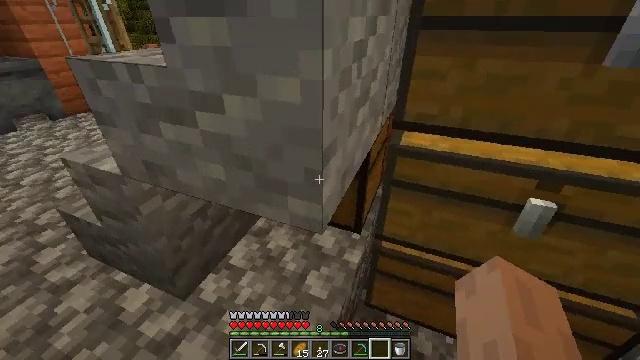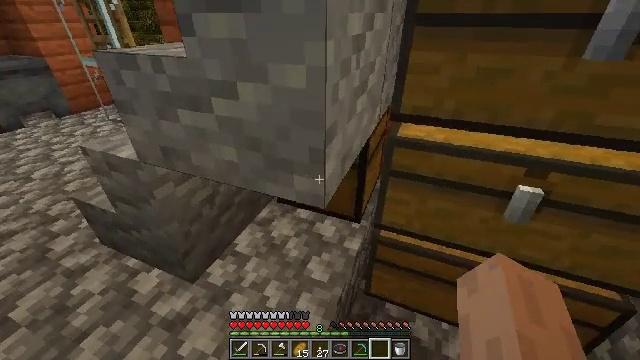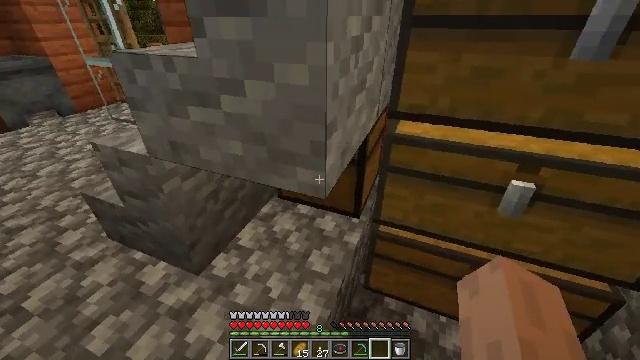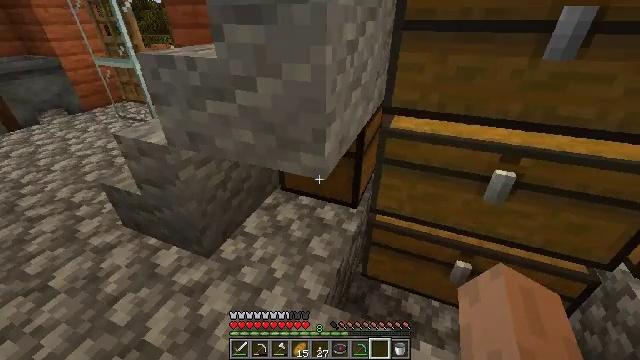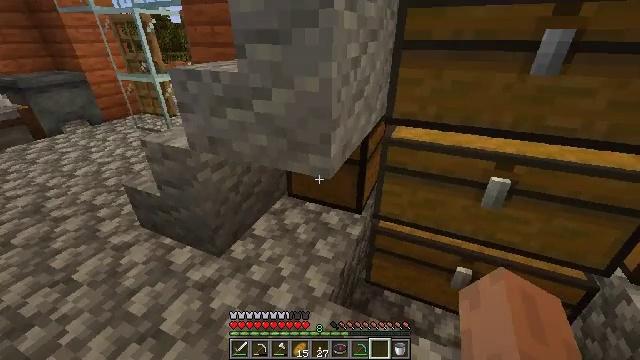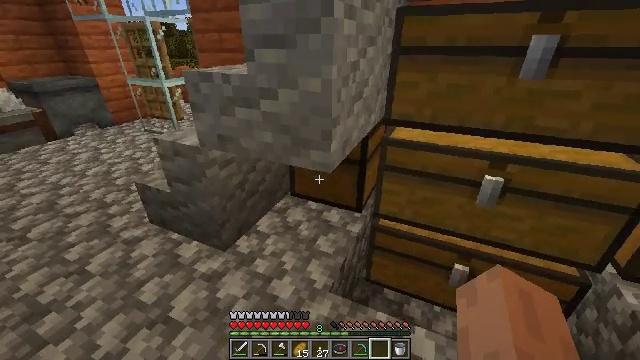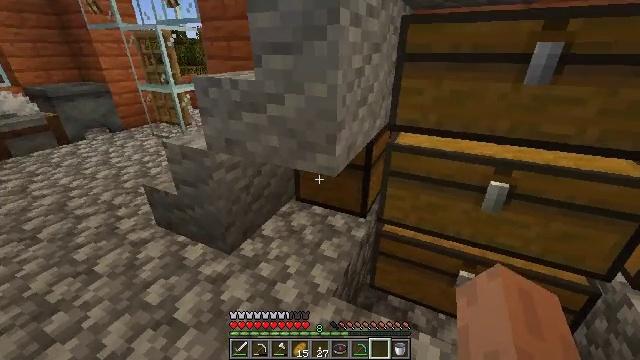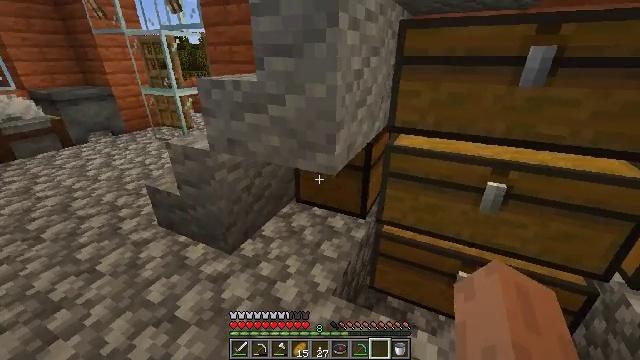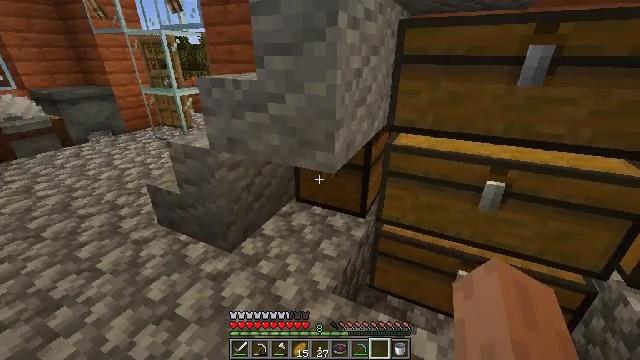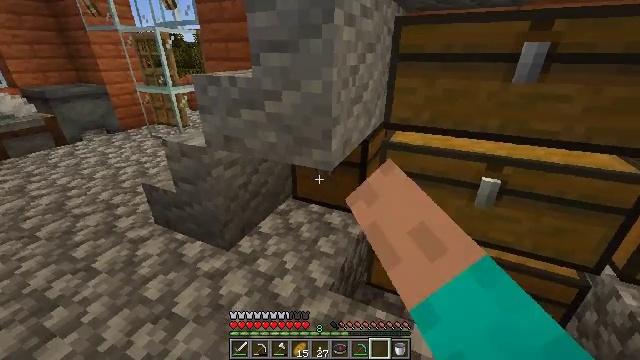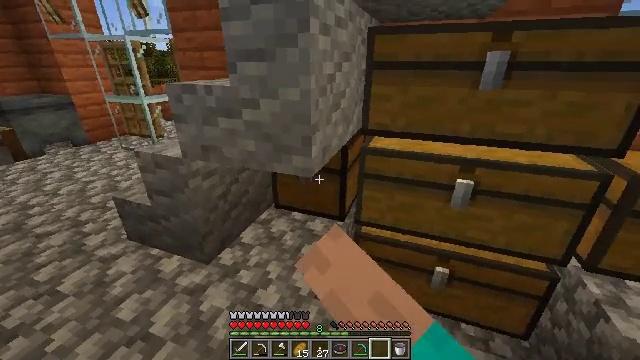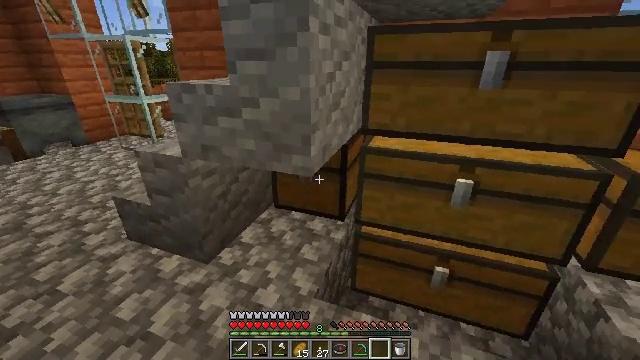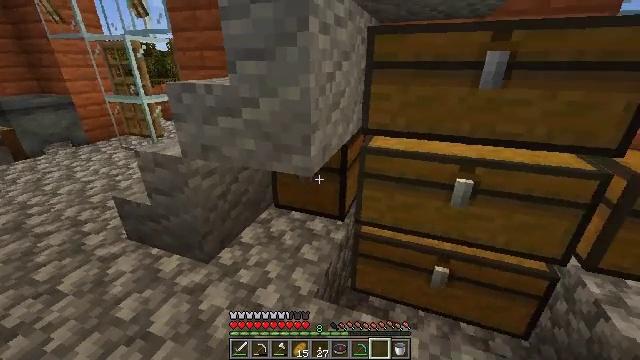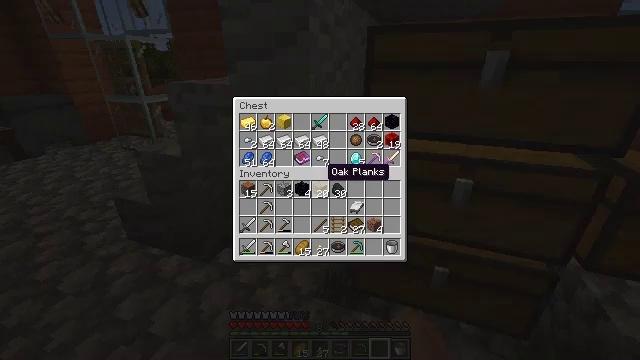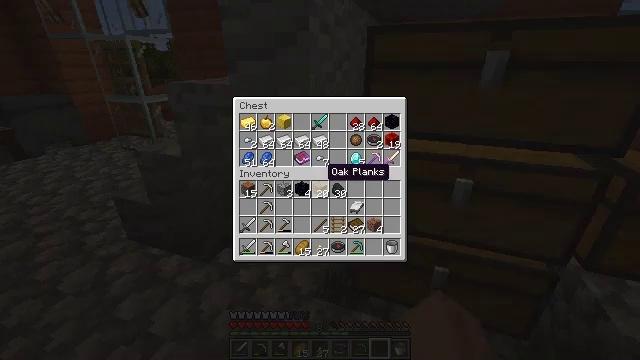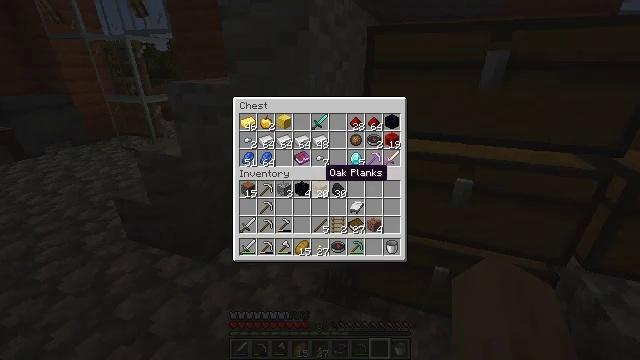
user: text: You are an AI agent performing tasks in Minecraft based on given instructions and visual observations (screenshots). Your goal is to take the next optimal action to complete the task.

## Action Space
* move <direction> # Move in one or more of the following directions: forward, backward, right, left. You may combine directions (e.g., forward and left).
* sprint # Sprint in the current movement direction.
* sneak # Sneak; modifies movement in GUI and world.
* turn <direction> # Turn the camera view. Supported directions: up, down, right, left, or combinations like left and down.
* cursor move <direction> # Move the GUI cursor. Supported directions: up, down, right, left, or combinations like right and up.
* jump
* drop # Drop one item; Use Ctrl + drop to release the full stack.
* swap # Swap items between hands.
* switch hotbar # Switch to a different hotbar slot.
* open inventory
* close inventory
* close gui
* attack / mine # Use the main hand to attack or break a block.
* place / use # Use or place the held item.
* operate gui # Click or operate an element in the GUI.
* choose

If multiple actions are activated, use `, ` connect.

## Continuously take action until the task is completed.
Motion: motion action
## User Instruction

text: Make sure you have the right materials to craft an enchanting table.
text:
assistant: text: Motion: move back
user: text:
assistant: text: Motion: move back
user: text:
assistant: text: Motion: move back
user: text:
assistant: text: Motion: turn left and up
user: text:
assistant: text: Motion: turn up
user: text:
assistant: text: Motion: turn left and up
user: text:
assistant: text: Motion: no_op
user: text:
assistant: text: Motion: use / place
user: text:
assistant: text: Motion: use / place
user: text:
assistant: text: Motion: turn right and up, use / place
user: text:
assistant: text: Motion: no_op
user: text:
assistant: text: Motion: no_op
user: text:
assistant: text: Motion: no_op
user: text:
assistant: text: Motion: no_op
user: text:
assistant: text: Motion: no_op
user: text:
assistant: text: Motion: no_op
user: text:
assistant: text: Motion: no_op
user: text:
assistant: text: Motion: no_op
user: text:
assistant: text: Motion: no_op
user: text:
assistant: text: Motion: no_op
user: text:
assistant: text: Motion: turn right
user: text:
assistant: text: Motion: turn right
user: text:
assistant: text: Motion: no_op
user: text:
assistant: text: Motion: no_op
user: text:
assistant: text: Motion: no_op
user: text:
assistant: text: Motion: no_op
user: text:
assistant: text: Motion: no_op
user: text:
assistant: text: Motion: no_op
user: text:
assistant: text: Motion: no_op
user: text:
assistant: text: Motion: no_op